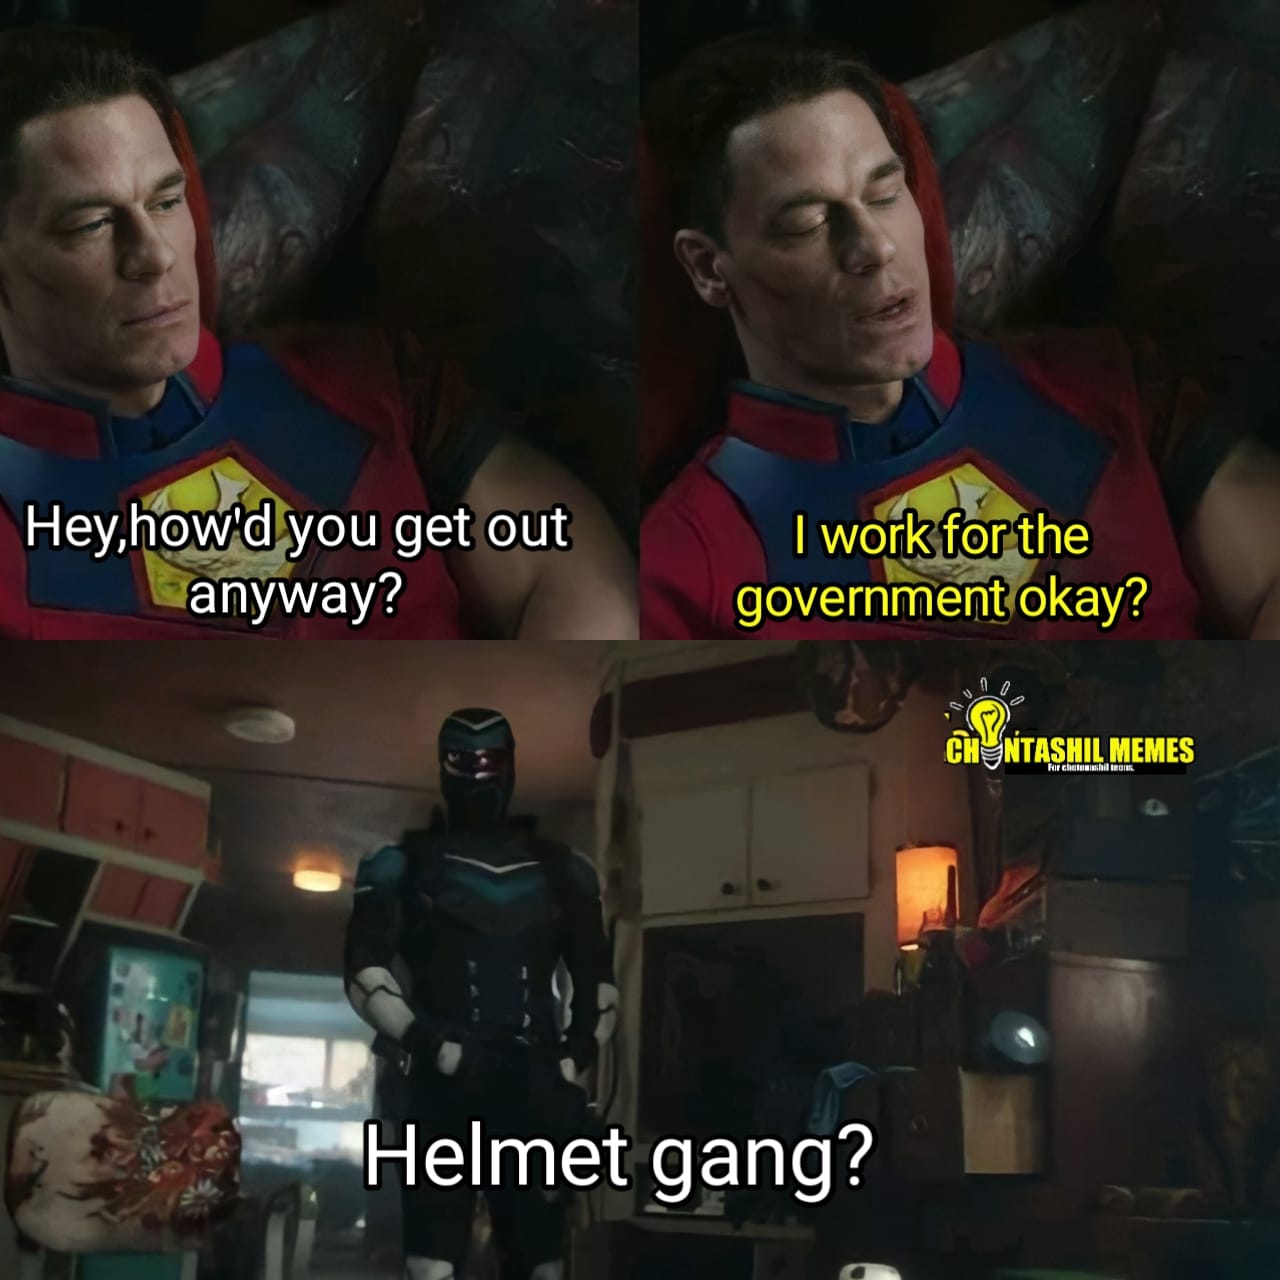
Caption: Hey, how'd you get out anyway?    I work for the government okay ?   Helmet gang?
Label: hate